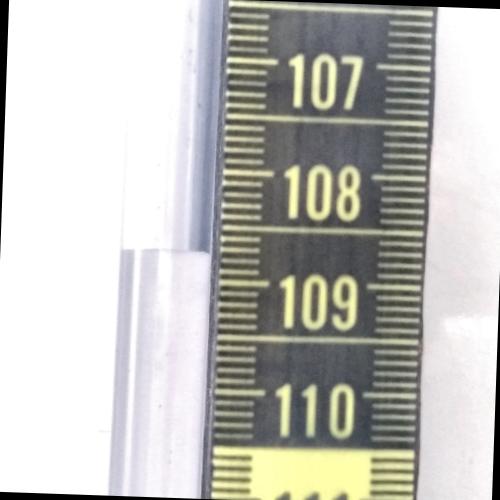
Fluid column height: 108.8 cm